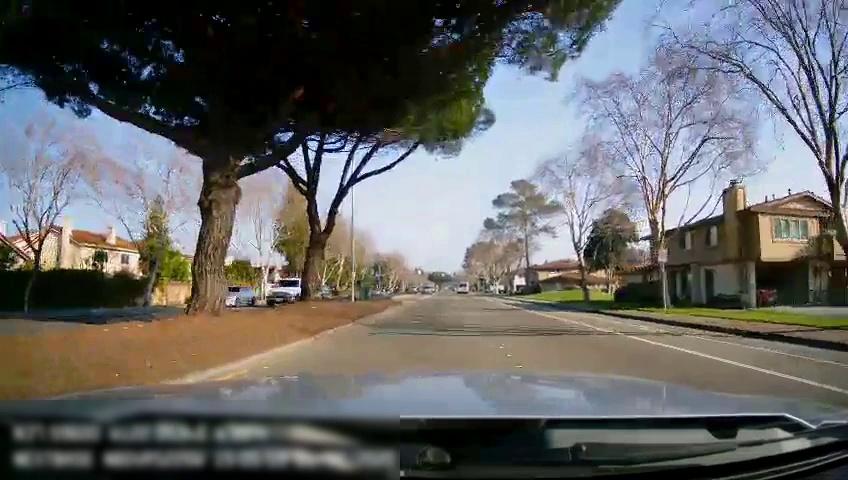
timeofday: Day
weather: Sunny
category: Drivable Space
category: Drivable Space
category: Vehicles | Bus
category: Vehicles | Car
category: Vehicles | SUV
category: Lanes | Current Lane
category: Lanes | Alternate Lane